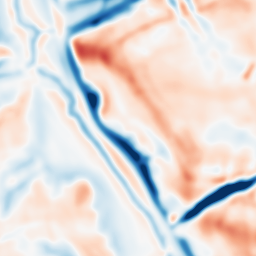
Category: multiscale
Decomposition family: dog
Decomposition parameters: sigma_low: 3
sigma_high: 10
Upsampling method: cubic_catmull_rom
Upsampling parameters: scale: 4
Upsampling scale: 4